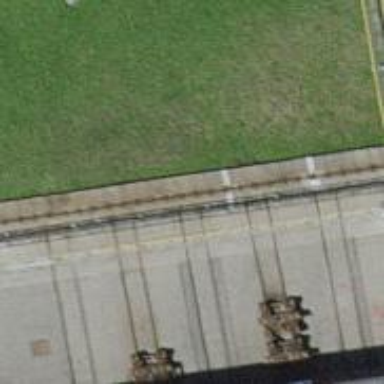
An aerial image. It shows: Railway crossing.